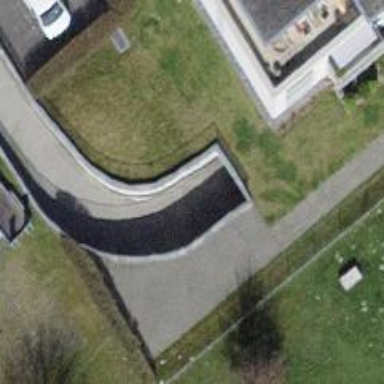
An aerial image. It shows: Parking entrance.